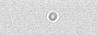
Label: camera_spot